Question: I have a MySQL database running on my mac. After an edit in the UmbrellaQR column, the entire database shifted right. It should look lined up and I am not sure how to solve this. Any solution appreciated! Thank you~

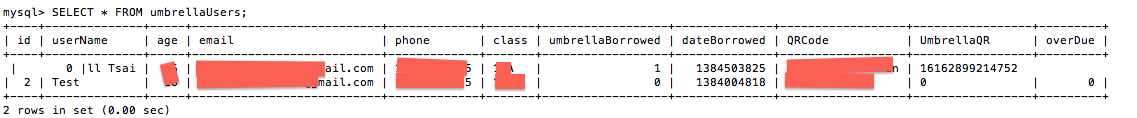
Answer: Thank you! I agree that it is a displaying error. What I did was that I restarted MySQL again and it looked the same as before again. Thanks!